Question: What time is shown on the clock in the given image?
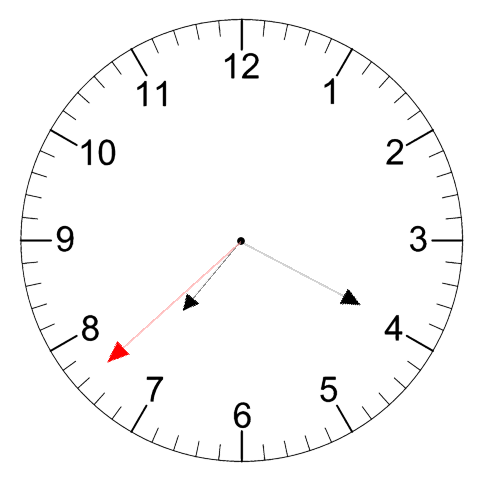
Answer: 07:19:38